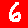
Digit: 6